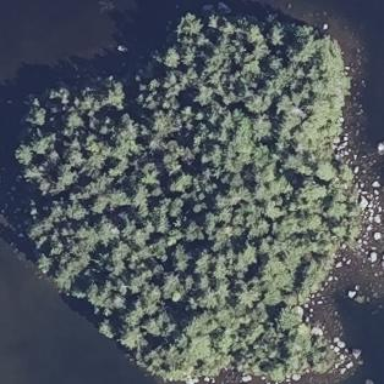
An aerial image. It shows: Image showing island.